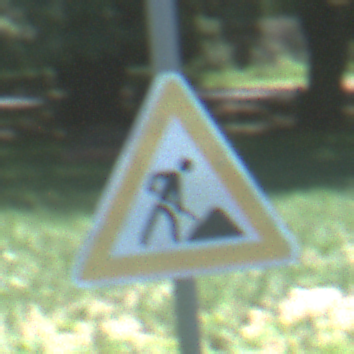
Verkehrszeichen: Arbeitsstelle
Umgebung: Outdoor, Nature
Tageszeit: Midday
Wetter: Clear
Licht: Natural
Jahreszeit: Summer
Kontrast: HighContrast